Question: I want to make usernames and email addresses unique.
I am using yii base to develop my App. It doesnt not work for me.

My Model:
'''
public function rules()
{
return [
[['username', 'email', 'password'], 'required'],
[['username', 'email'], 'unique']
];
}
'''
My Controller:
'''
public function actionCreate()
{
$model = new Userapp();
$post = Yii::$app->request->post('UserApp');
if (Yii::$app->request->isPost && $model->validate()) {
$model->email = $post['email'];
$model->username = $post['username'];
$model->password = $model->setPassword($post['password']);
if($model->save()){
return $this->redirect(['view', 'id' => $model->id]);
}
}
return $this->render('create', [
'model' => $model,
]);
}
'''
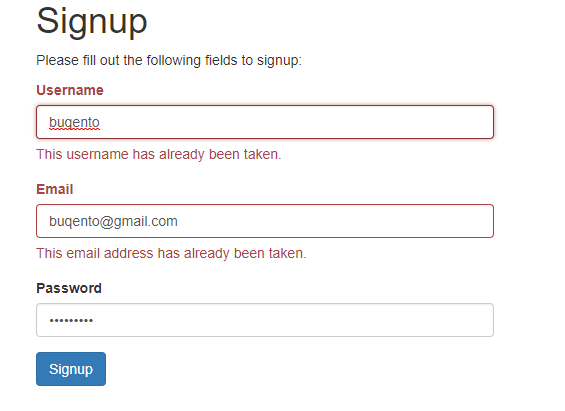
Answer: Yii2 has a bunch of built in validators <URL>.
One of which is 'unique'
From Yii2 docs.
> // a1 needs to be unique in the column represented by the "a1" attribute'''
['a1', 'unique'],
'''
// a1 needs to be unique, but column a2 will be used to check the uniqueness
of the a1 value'''
['a1', 'unique', 'targetAttribute' => 'a2'],
'''
Update:
In your rules array, add the unique validator to 'email' and 'username' like so:
'''
public function rules()
{
return [
[['username', 'email', 'password'], 'required'],
[['username', 'email'], 'unique'],
];
'''
}
Then before saving the model:
'''
if(!$model->validate()){
return false;
}
'''
Update 2:
You are trying to validate the model before any attributes have been assigned. Update your controller code to the following:
'''
public function actionCreate()
{
$model = new Userapp();
$post = Yii::$app->request->post('UserApp');
if (Yii::$app->request->isPost) {
$model->email = $post['email'];
$model->username = $post['username'];
$model->password = $model->setPassword($post['password']);
if($model->validate() && $model->save()){
return $this->redirect(['view', 'id' => $model->id]);
}
else {
return false;
}
}
return $this->render('create', [
'model' => $model,
]);
}
'''